Question: With this code I'm able to populate the items in an 'NSComboBox', but the combobox itself is always empty when you expand it in the app.
The number of items being logged is accurate. I know this is rather basic, but I've read and re-read the docs at developer.apple.com and have looked for examples of comboboxes in Swift to no avail, which is quite surprising to me.
'''
@IBOutlet var someComboBox: NSComboBox!
override func viewDidLoad() {
super.viewDidLoad()
someComboBox = NSComboBox()
someComboBox.addItemWithObjectValue("Foo")
someComboBox.addItemWithObjectValue("Bar")
someComboBox.addItemWithObjectValue("Baz")
println(someComboBox.numberOfItems)
}
'''
and the result:

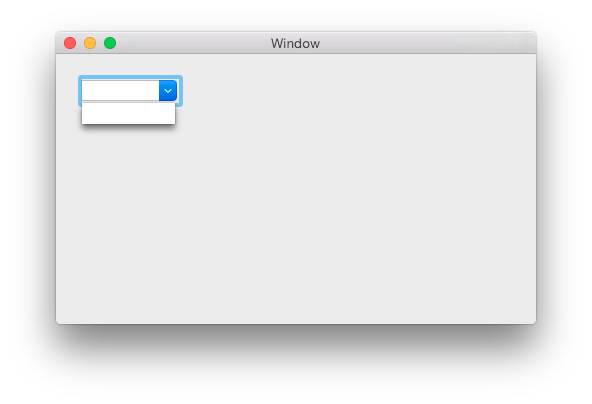
Answer: Your comboBox is an 'IBOutlet', so the object is created for you already by the Storyboard; you just need to initialize it. So remove:
'''
someComboBox = NSComboBox()
'''
because that is allocating a new combo box and overwriting the reference to the one created in the Storyboard. Your new comboBox is not the one that is on screen.